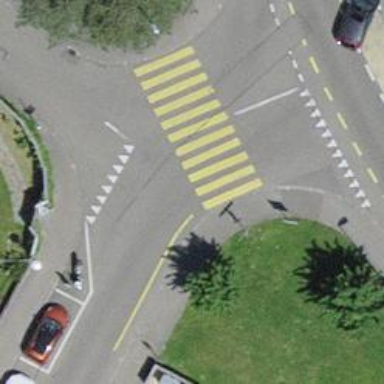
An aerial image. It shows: Marked zebra crossing on the road.